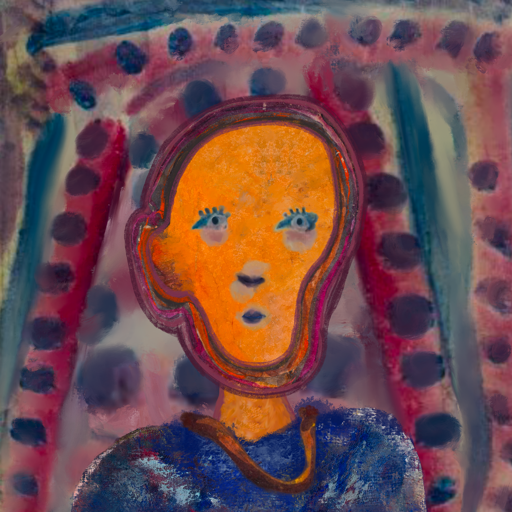
Background: HillGirl, Head And Neck Front: Hypocrite, Face Front: Hill_Girl, Bust: Irani, Hair Front: Hypocrite, Head Accessory: Blank, Second Necklace: Comrade, Necklace: Blank, Baby: Blank